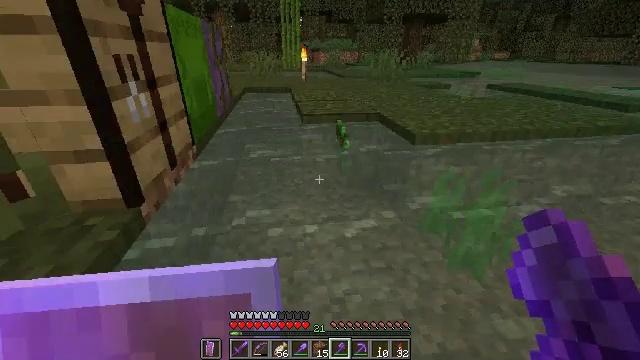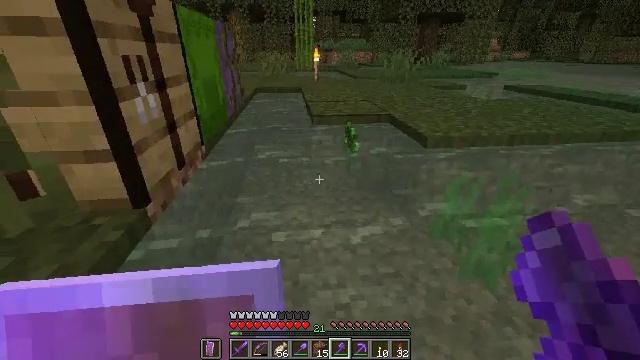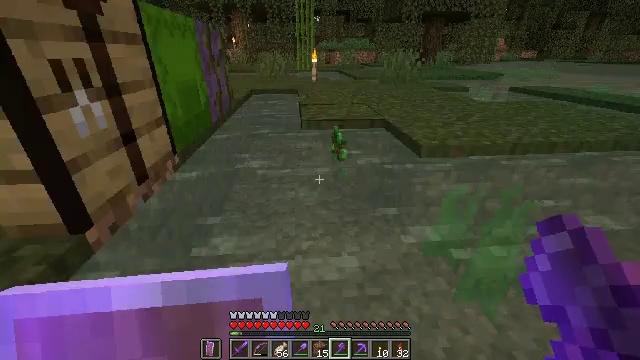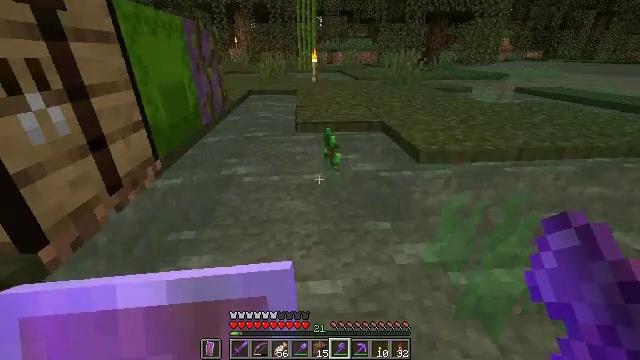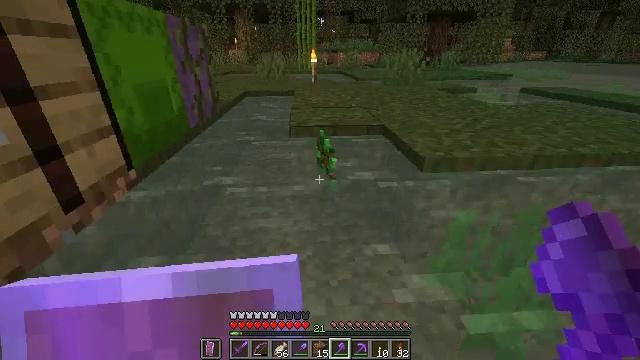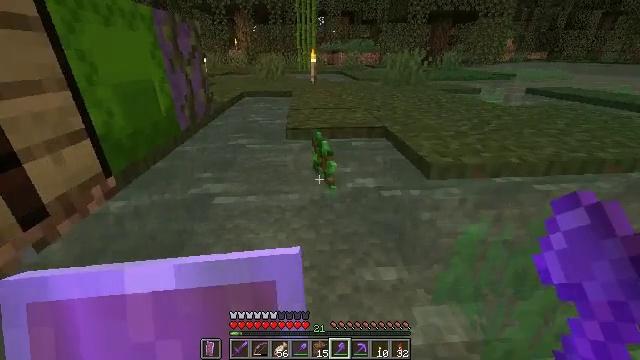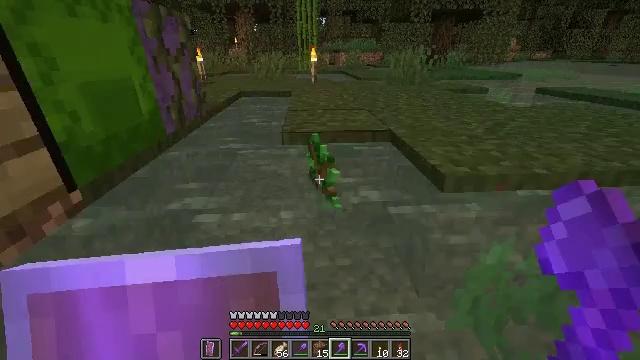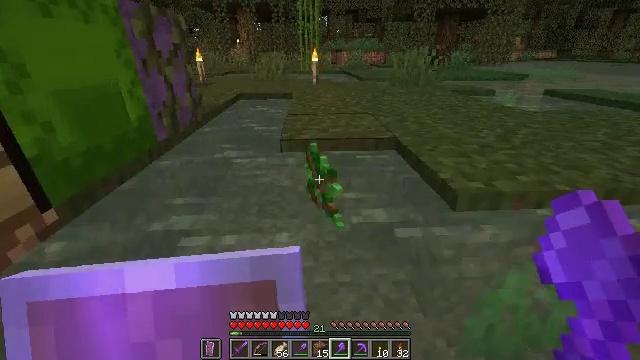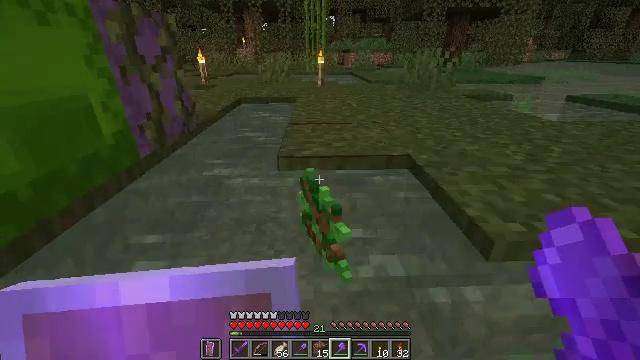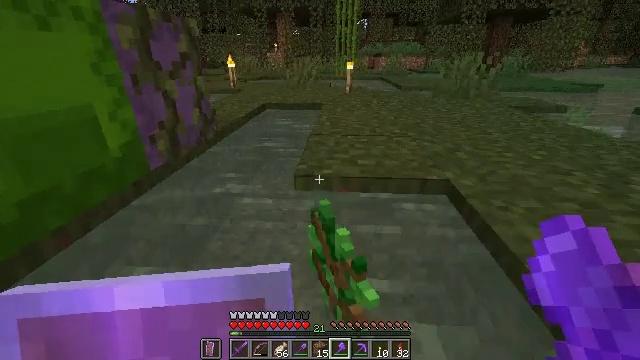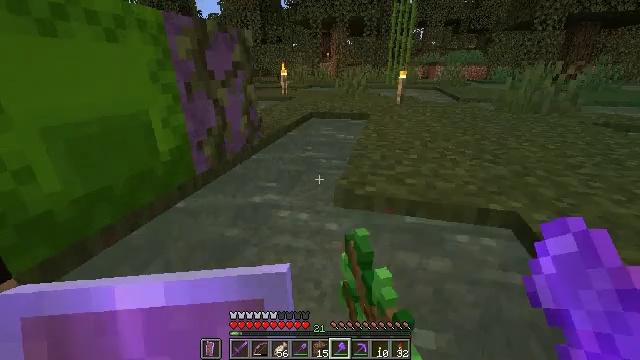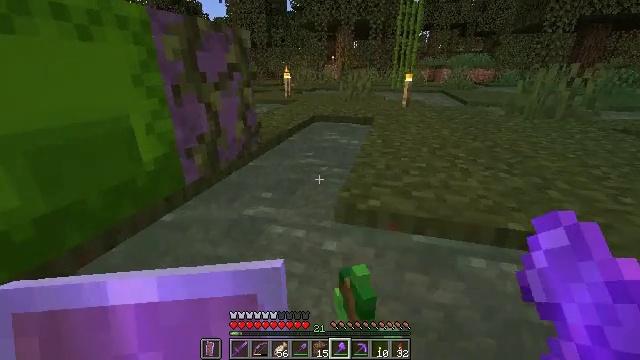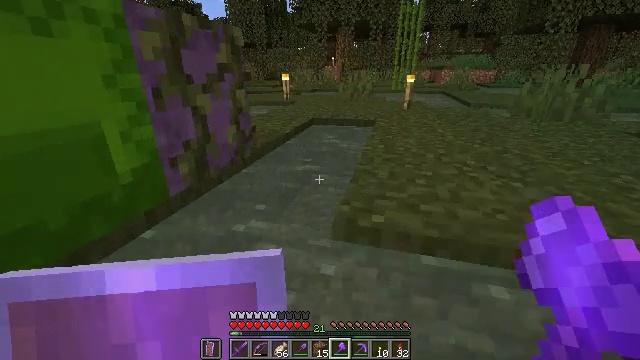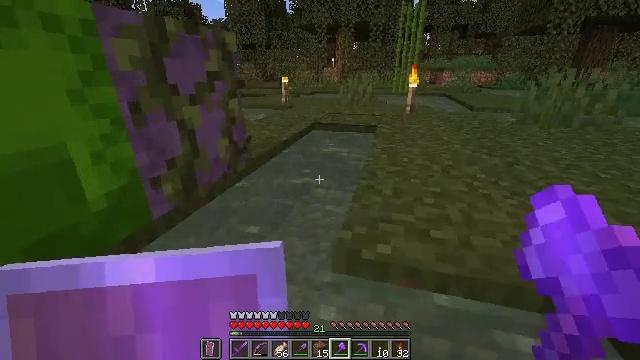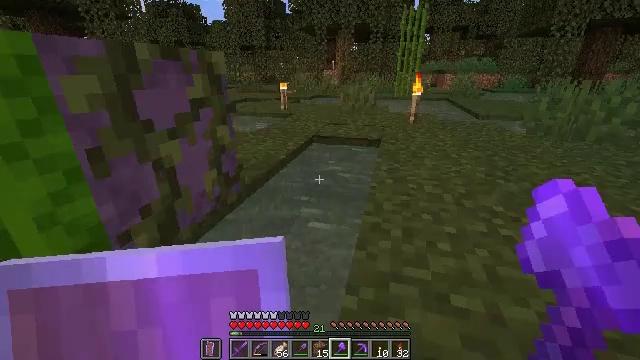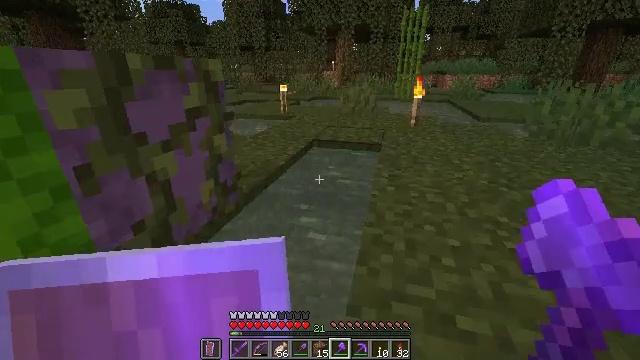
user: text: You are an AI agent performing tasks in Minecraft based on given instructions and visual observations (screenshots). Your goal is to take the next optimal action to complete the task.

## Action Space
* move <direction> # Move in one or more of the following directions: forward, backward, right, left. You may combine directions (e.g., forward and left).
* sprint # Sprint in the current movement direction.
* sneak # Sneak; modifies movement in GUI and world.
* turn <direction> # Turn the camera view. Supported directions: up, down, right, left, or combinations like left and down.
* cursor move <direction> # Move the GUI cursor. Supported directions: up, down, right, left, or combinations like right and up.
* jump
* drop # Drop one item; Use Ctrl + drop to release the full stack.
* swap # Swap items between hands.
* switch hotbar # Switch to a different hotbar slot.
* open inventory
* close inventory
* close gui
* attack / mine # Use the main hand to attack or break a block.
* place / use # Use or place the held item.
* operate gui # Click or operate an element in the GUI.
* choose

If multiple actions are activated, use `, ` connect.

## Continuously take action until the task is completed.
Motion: motion action
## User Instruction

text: Remove and gather vines.
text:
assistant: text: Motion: move forward and move right, sprint, turn left
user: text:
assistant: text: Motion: move forward and move right, sprint, turn left
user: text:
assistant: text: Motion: move forward, sprint
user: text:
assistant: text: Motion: move forward, sprint
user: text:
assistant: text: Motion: move forward, sprint
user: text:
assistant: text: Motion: move forward, sprint
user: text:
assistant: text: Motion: move forward, sprint
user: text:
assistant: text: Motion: move forward, sprint, turn left
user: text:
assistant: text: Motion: move forward, sprint, turn left
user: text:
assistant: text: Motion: move forward, sprint, turn left and up
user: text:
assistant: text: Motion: move forward, sprint, turn left, jump
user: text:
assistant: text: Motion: move forward, sprint, jump
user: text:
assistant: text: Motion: move forward, sprint, jump
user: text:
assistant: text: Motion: move forward, sprint, jump
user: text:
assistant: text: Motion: move forward, sprint, jump
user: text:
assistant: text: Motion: move forward, sprint, jump
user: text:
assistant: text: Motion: move forward, sprint, jump
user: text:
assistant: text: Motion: move forward, sprint, jump
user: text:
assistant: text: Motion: move forward, sprint, jump
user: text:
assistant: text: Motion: move forward, sprint, jump
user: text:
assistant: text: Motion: move forward, sprint, jump
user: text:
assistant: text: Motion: move forward, sprint
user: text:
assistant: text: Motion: move forward, sprint
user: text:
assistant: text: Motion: move forward, sprint
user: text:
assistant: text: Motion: move forward, sprint
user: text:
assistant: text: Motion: move forward, sprint
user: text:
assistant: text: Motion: move forward, sprint
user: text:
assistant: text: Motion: move forward, sprint
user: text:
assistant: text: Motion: move forward, sprint, jump
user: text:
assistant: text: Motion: move forward, sprint, jump